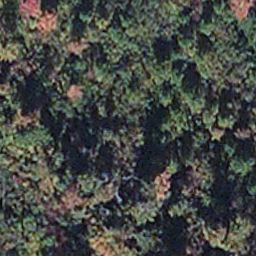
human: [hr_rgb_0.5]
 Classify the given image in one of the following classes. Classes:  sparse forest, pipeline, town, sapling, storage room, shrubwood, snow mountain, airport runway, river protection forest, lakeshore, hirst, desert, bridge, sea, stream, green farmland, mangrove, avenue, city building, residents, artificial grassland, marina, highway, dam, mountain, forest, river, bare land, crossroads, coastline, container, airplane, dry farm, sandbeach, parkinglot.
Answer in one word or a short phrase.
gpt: mangrove